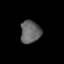
Tissue: lung
Cell type: Fibroblasts
Senescence score: 0.5626
Nuclear area (px): 445
Mean DAPI intensity: 101.218